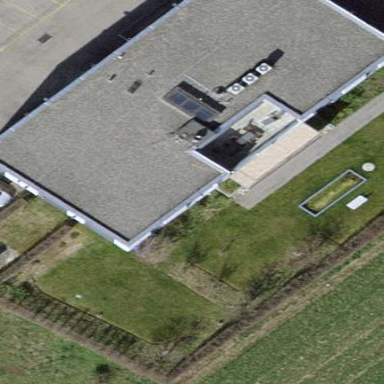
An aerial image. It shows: Commercial building.